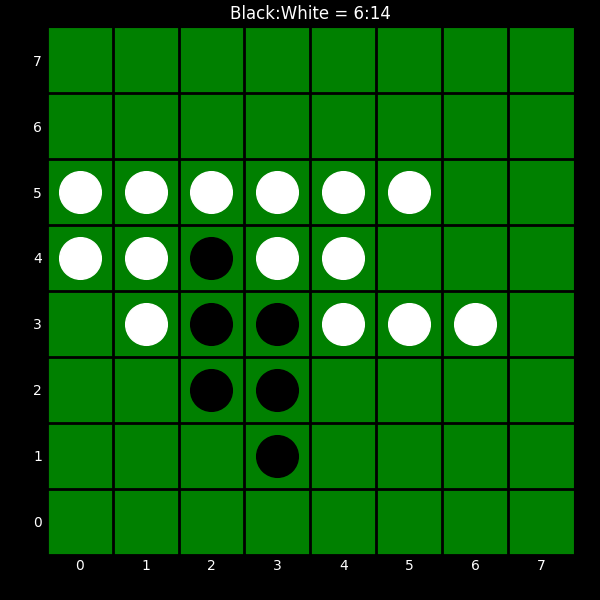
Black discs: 6
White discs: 14